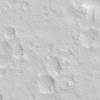
Atmospheric dust classification: not_dusty